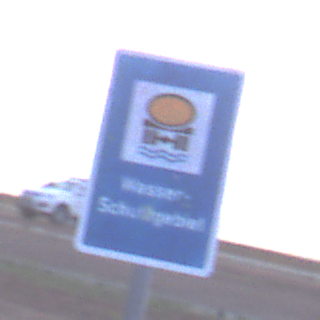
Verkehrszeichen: Wasserschutzgebiet
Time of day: SunriseSunset
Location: Outdoor (Urban)
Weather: Overcast
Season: NotSpecified
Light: Natural